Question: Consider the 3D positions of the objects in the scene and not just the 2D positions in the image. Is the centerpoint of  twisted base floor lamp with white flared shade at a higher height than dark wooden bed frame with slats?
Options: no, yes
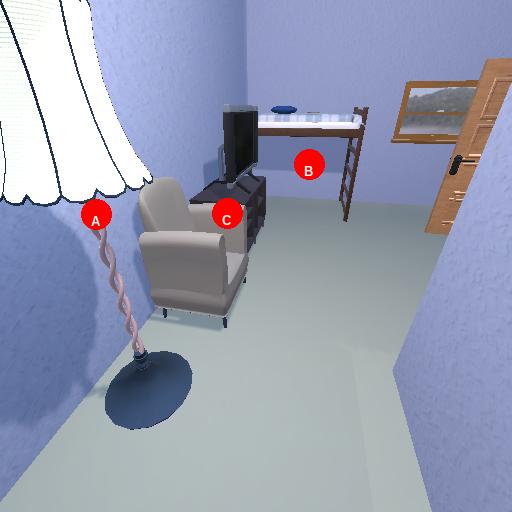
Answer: no